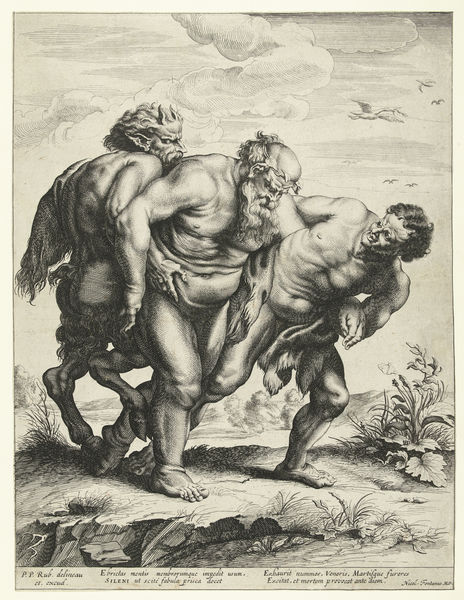
Titel: Saters ondersteunen dronken Silenus
Künstler: Schelte Adamsz. Bolswert
Standort: Amsterdam
Institution: Rijksmuseum
Schlagwörter: himmel, nackt, wolken, landschaft, männer, alt, bart, alte, falten, stein, vögel, büsche, boden, drei, pflanzen, füße, dick, bauch, druck, radierung, stich, mythologie, fraun, faun, hörner, pfalnzen, stick, mytologie, baccus, pferdefuß, 3, kunst vögel